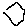
Label: hexagon